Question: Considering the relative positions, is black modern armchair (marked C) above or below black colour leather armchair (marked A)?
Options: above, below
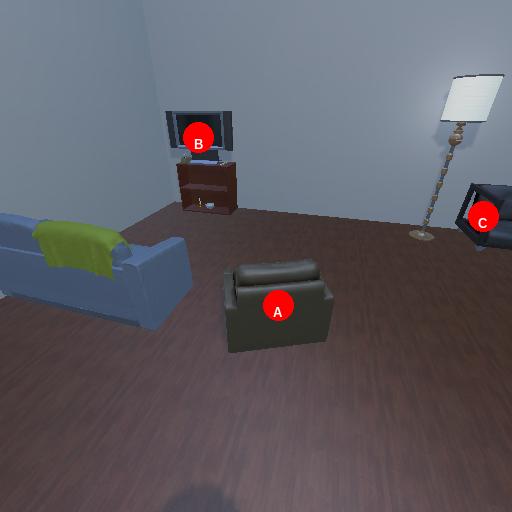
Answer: above